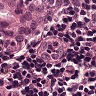
Metastatic tissue present: yes